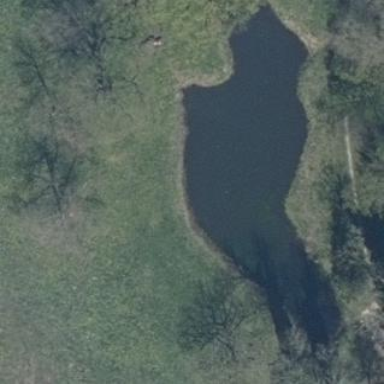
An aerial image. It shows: Pond surrounded by natural water.